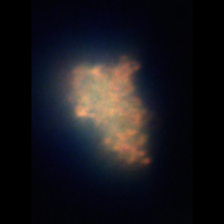
Taxon: Unknown_detritus
Group: Unknown